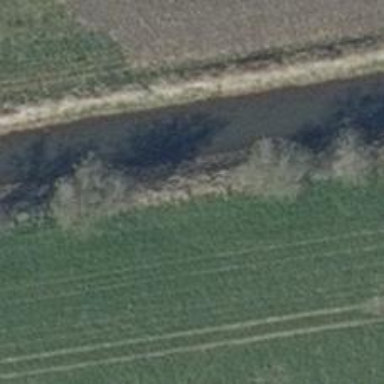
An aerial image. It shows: Row of deciduous broadleaved trees.